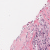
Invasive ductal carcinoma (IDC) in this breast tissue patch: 1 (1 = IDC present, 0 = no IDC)